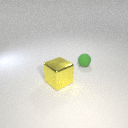
large yellow metal cube to the left of small green rubber sphere